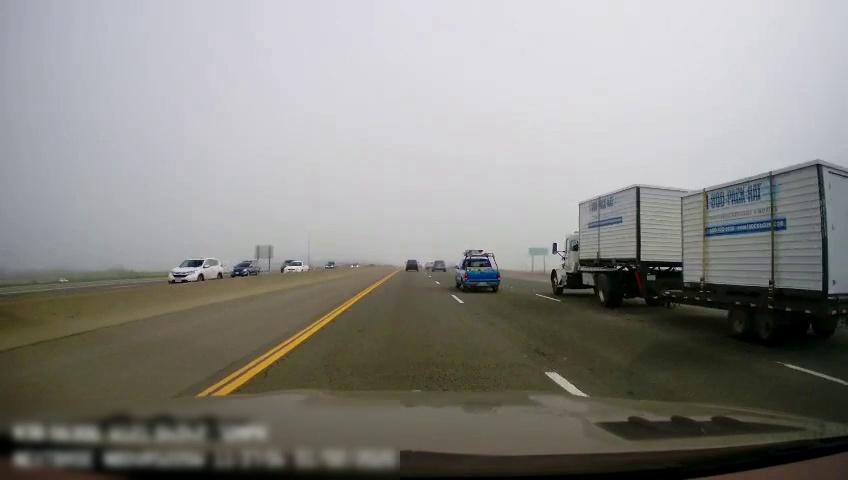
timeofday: Day
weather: Cloudy
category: Drivable Space
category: Drivable Space
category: Vehicles | Car
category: Vehicles | Car
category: Vehicles | Truck
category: Vehicles | Car
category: Vehicles | SUV
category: Vehicles | SUV
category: Vehicles | Truck
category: Vehicles | Other LV
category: Vehicles | Truck
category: Vehicles | SUV
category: Lanes | Current Lane
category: Lanes | Current Lane
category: Lanes | Alternate Lane
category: Lanes | Alternate Lane
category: Lanes | Alternate Lane
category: Lanes | Opposite Lane
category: Lanes | Opposite Lane
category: Lanes | Opposite Lane
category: Traffic | Signs
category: Traffic | Signs